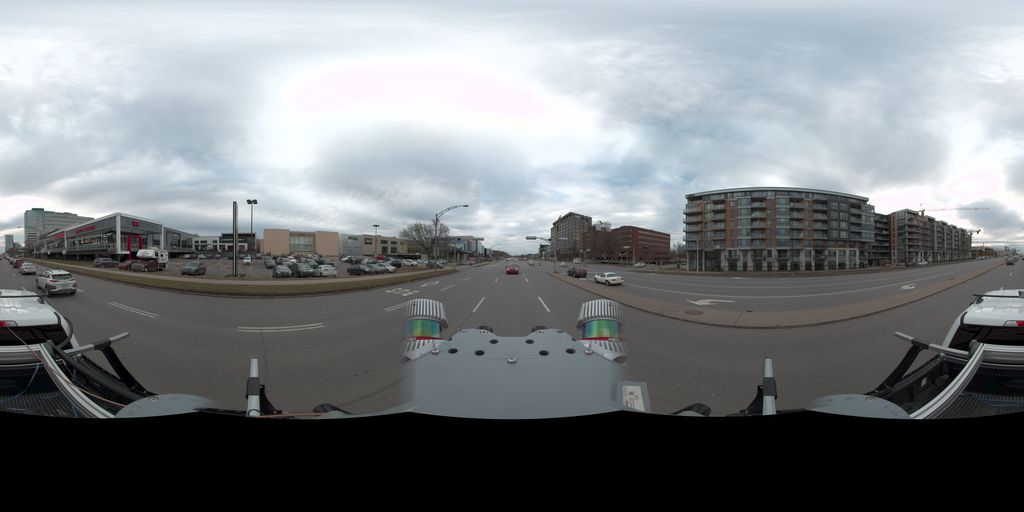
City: quebec_city